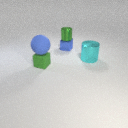
large blue rubber sphere above small green rubber cube